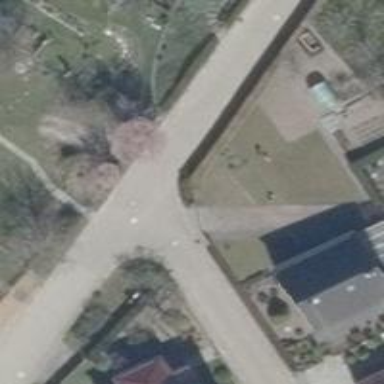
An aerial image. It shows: Residential road without sidewalk.